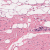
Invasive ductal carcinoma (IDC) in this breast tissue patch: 0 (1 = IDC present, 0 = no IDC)